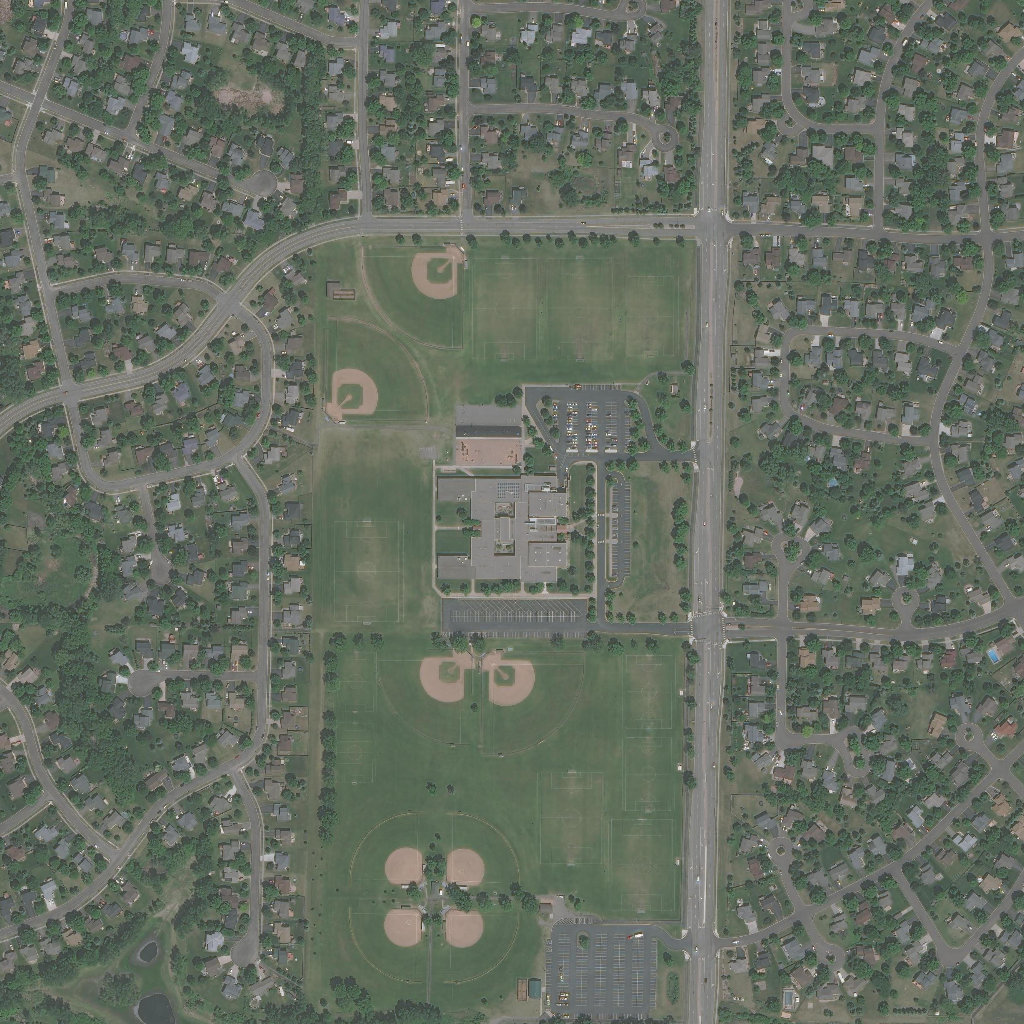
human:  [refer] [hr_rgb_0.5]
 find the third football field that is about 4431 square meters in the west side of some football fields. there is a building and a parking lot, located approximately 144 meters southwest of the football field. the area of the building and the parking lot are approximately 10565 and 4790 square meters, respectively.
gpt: <box>[[61, 25, 66, 34, 0]]</box>

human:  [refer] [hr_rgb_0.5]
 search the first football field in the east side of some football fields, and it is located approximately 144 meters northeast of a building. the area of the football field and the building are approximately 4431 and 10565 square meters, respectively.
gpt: <box>[[61, 25, 66, 34, 0]]</box>

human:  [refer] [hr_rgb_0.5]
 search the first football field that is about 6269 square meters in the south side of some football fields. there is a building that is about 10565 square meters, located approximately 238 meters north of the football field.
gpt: <box>[[59, 79, 65, 88, 0]]</box>